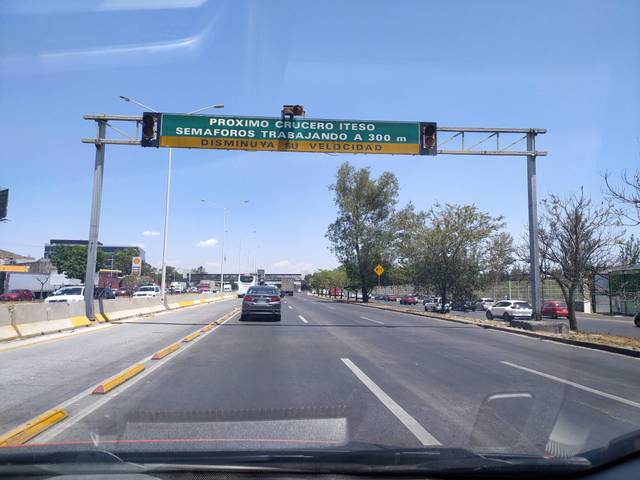
Region: Mexico
Coordinates: 20.611, -103.418